Question: I'm trying to read the registry key "RPSessionInterval" from the subkey "HKLM\SOFTWARE\Microsoft\Windows NT\CurrentVersion\SystemRestore" in C#. I'm using the following code and getting the exception "Object reference not set to an instance of an object."
'''
string systemRestore = @"SOFTWARE\Microsoft\Windows NT\CurrentVersion\SystemRestore";
RegistryKey baseRegistryKey = Registry.LocalMachine;
public string SystemRestoreStatus(string subKey, string keyName)
{
RegistryKey rkSubKey = baseRegistryKey.OpenSubKey(systemRestore);
if (rkSubKey != null)
{
try
{
string sysRestore = rkSubKey.GetValue("RPSessionInterval").ToString();
if (string.Compare(sysRestore, "1") == 0)
{
MessageBox.Show("System Restore is Enabled!");
return "System Restore is Enabled!";
}
else if (string.Compare(sysRestore, "0") == 0)
{
MessageBox.Show("System Restore is Disabled!");
return "System Restore is Disabled!";
}
else
{
return null;
}
}
catch (Exception ex) //This exception is thrown
{
MessageBox.Show("Error while reading registry key: " + subKey + "\" + keyName + ". ErrorMessage: " + ex.Message, "Error", MessageBoxButtons.OK, MessageBoxIcon.Error);
return null;
}
}
else
{
MessageBox.Show("Error while reading registry key: " + subKey + "\" + keyName + " does not exist!", "Error", MessageBoxButtons.OK, MessageBoxIcon.Error);
return null;
}
}
'''
Here is a picture showing that the registry key actually exists:

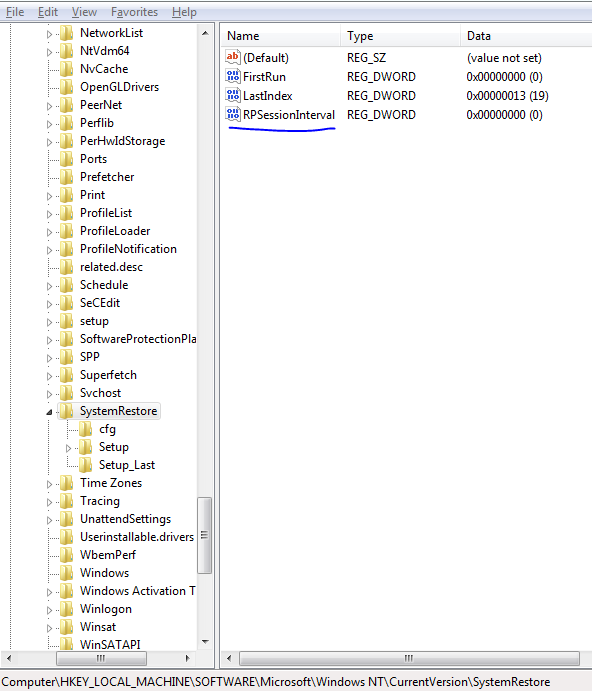
Answer: You probably have the wrong bitness for your C# application. <URL> and it may work.